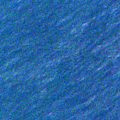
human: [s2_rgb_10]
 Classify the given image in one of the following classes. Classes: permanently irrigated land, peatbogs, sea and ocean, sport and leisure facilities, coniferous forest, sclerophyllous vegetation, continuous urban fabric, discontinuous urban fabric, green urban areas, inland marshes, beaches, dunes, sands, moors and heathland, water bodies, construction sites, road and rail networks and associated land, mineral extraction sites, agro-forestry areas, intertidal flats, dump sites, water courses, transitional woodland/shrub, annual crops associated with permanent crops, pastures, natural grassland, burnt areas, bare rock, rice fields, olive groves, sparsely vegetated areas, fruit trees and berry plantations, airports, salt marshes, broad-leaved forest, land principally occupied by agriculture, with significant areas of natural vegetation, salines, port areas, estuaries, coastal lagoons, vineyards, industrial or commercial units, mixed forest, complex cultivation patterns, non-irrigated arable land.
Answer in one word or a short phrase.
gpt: sea and ocean